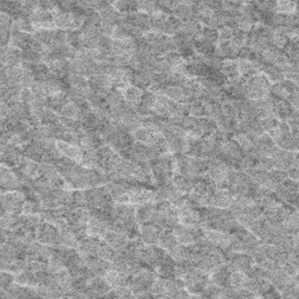
Label: frost